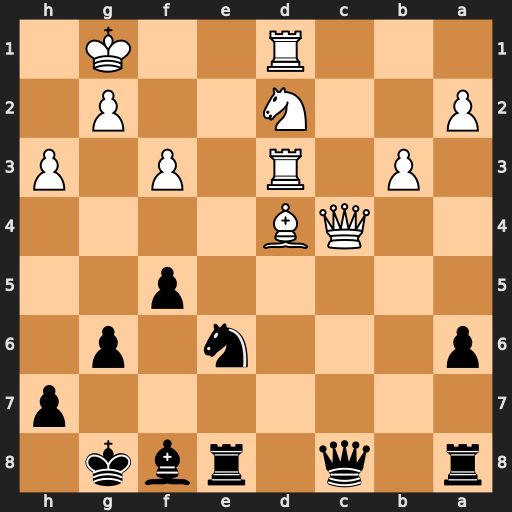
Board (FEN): r1q1rbk1/7p/p3n1p1/5p2/2QB4/1P1R1P1P/P2N2P1/3R2K1
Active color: b
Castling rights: -
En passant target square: -
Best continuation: Qxc4 Nxc4 Nxd4 Rxd4 Bc5 Kf1 Bxd4